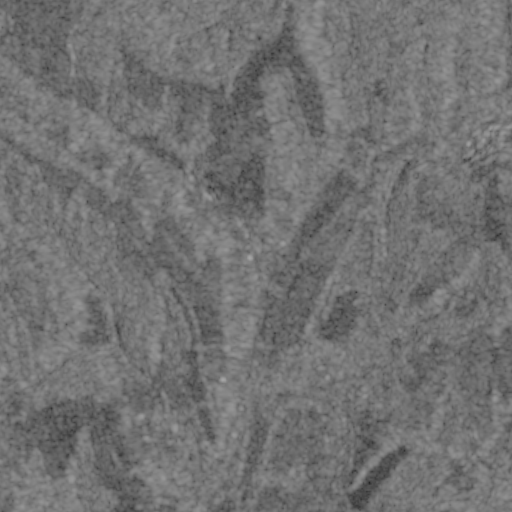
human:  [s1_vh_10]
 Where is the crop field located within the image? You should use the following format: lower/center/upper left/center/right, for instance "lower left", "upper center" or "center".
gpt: The crop field is located in the lower left of the image.
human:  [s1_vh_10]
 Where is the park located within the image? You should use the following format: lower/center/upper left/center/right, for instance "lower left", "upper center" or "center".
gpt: The park is located in the lower of the image.
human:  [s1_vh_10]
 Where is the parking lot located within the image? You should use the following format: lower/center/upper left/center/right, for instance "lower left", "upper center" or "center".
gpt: The parking lot is located in the center of the image.
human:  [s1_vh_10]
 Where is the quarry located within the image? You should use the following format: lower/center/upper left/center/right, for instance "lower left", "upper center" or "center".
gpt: The quarry is located in the upper right of the image.
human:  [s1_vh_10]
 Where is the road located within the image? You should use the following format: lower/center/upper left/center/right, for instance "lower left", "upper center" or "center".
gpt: There is no road in the image.

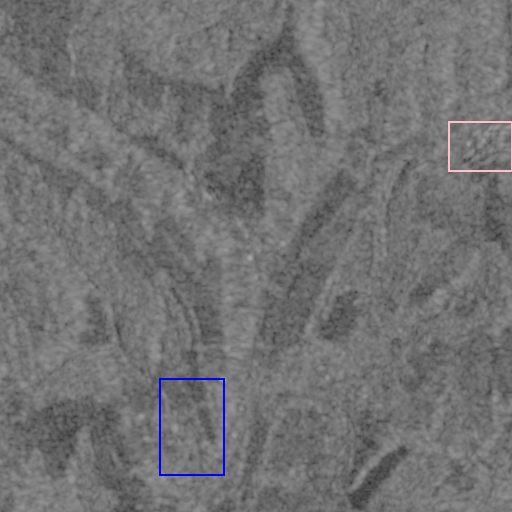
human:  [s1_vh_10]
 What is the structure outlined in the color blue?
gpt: The structure outlined in blue is a park.
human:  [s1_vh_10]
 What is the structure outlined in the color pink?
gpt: The structure outlined in pink is a quarry.
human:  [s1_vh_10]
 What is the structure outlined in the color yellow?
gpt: There is no yellow outline.